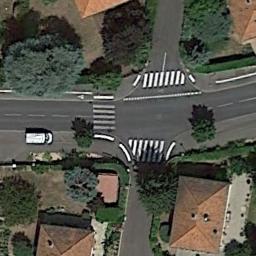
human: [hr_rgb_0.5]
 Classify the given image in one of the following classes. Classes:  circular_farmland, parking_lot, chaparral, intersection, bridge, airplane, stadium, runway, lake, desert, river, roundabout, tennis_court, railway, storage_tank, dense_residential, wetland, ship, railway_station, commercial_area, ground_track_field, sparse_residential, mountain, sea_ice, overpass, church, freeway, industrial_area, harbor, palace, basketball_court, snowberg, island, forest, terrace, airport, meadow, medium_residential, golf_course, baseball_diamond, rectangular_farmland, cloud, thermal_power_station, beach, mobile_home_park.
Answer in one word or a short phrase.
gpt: intersection